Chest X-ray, AP view. Patient: 37 years old, sex F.
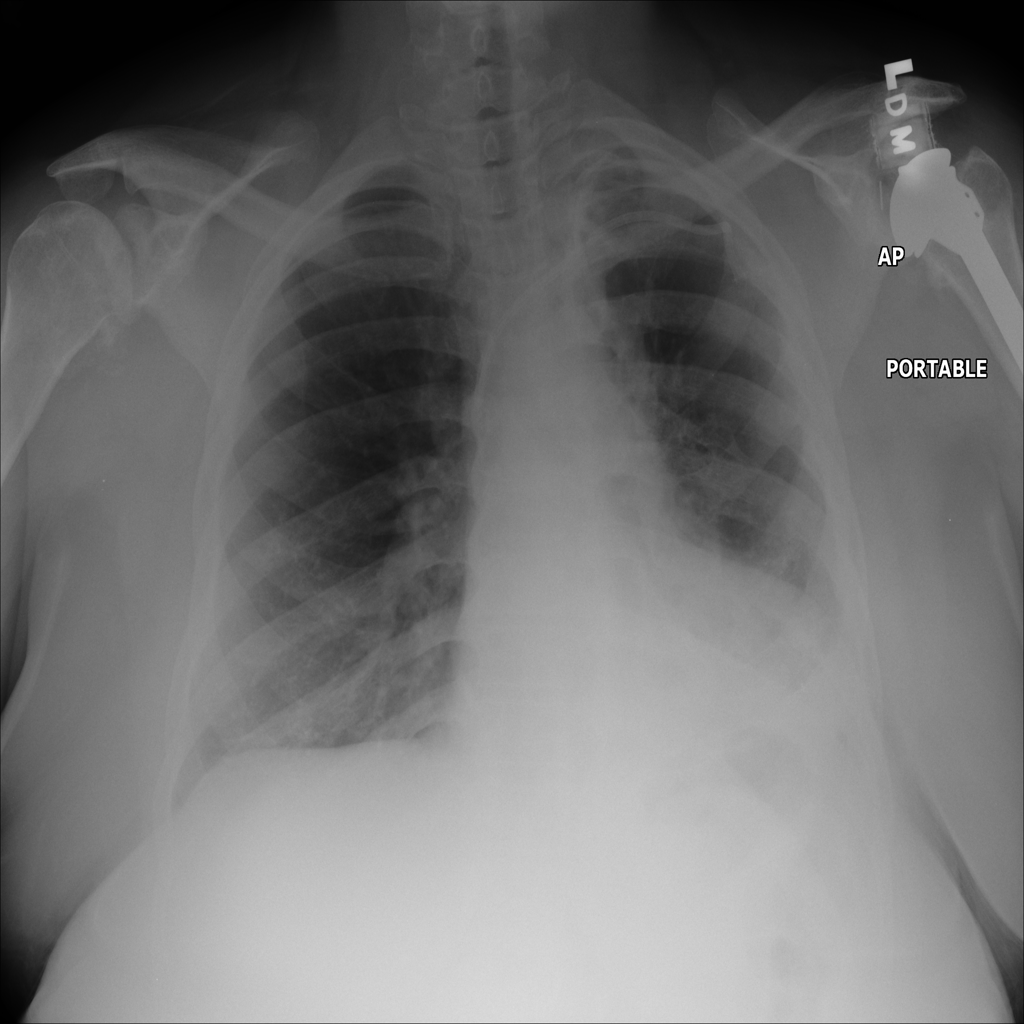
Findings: No Finding